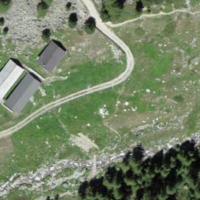
EUNIS habitat code: 26
Species observed at this site:
Rumex alpinus
Nucifraga caryocatactes
Primula glutinosa
Aglais urticae
Parus major
Capra ibex